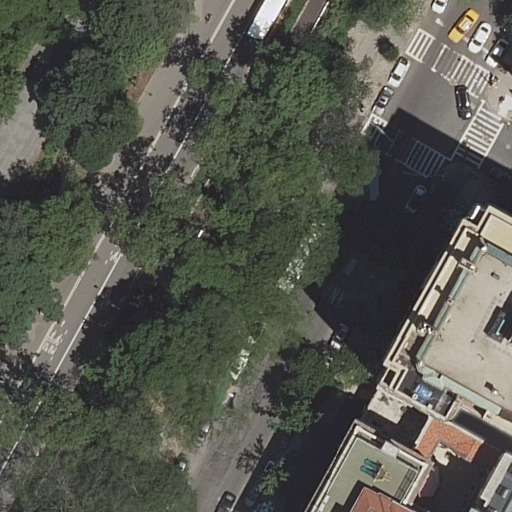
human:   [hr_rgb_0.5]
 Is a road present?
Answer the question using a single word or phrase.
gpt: yes

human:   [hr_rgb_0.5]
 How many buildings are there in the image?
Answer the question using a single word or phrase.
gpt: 2

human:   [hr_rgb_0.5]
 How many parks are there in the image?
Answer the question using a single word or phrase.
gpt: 1

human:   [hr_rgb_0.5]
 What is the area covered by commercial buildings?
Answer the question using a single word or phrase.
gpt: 0m2

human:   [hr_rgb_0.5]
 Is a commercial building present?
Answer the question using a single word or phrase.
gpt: no

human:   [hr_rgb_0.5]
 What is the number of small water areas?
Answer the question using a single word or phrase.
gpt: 0

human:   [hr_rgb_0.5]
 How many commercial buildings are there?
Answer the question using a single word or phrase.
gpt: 0

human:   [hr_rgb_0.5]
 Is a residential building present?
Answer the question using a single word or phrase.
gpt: yes

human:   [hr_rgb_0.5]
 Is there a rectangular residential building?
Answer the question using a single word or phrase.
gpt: yes

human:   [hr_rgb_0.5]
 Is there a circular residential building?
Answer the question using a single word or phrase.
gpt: no

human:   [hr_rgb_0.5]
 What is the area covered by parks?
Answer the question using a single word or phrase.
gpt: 10631m2

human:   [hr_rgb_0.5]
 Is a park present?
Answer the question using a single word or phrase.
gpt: yes

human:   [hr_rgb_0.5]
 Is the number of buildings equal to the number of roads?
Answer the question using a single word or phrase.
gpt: no

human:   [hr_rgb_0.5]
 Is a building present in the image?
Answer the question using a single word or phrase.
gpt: yes

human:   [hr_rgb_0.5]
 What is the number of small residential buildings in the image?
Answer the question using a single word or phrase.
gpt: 0

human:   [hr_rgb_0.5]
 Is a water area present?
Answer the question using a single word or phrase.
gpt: no

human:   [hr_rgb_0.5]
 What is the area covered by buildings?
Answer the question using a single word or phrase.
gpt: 1413m2

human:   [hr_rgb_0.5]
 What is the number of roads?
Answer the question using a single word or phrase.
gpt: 8

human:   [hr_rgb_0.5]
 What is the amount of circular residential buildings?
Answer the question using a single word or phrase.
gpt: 0

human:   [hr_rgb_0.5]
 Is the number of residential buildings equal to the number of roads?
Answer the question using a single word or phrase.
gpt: no

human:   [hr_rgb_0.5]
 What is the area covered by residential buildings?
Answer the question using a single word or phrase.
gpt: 1413m2

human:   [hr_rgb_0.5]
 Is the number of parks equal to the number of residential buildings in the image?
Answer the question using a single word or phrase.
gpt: no

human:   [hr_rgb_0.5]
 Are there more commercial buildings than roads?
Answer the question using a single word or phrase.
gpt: no

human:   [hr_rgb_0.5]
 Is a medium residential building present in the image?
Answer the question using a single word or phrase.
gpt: no

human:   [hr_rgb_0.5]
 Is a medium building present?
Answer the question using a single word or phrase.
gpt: no

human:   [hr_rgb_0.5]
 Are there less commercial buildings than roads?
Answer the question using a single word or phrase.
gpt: yes

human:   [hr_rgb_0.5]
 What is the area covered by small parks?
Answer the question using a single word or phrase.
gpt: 0m2

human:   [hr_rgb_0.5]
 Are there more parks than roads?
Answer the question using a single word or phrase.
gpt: no

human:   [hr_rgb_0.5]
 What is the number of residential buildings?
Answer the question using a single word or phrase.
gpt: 2

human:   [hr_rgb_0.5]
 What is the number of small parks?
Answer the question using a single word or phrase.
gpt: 0

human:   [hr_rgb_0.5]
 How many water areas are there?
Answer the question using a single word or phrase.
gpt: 0

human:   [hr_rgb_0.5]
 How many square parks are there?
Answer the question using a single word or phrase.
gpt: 0

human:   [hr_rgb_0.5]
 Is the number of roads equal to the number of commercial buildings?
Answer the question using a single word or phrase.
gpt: no

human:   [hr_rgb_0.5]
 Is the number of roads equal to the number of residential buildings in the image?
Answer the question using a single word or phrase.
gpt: no

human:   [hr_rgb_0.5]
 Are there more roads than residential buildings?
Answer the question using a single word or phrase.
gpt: yes

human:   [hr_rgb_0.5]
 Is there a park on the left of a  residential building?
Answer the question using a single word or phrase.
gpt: no

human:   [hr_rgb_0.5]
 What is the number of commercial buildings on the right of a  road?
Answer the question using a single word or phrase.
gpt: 0

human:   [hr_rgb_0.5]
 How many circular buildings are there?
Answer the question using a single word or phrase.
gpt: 0

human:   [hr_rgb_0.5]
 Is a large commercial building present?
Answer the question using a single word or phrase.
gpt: no

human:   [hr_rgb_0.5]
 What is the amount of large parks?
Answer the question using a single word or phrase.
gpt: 1

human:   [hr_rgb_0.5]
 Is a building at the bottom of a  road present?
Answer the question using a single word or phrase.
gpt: yes

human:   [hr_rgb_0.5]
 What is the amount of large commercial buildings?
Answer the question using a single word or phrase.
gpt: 0

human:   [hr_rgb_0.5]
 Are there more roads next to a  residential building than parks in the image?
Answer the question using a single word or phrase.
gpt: yes

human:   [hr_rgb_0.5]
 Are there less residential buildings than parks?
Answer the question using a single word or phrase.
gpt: no

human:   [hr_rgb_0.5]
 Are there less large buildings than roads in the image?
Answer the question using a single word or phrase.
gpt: yes

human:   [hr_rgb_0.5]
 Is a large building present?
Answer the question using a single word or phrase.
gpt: yes

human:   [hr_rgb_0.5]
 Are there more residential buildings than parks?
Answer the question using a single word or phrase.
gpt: yes

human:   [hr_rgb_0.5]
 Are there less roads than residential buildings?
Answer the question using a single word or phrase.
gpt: no

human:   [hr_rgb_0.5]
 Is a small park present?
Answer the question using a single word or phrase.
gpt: no

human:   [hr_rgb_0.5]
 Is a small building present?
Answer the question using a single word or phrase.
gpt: no

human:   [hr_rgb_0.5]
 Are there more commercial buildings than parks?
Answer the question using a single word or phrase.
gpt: no

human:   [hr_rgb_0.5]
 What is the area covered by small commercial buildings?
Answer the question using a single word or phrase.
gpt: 0m2

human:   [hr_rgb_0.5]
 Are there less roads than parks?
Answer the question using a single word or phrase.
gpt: no

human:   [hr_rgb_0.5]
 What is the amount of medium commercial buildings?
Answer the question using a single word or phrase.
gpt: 0

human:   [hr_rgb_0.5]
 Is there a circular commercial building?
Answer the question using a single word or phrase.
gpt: no

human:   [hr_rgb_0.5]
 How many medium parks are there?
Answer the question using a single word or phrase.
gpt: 0

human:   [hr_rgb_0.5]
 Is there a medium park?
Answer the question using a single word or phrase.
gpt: no

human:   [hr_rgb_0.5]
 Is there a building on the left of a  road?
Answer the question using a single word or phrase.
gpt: no

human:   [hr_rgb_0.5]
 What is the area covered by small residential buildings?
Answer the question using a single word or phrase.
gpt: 0m2

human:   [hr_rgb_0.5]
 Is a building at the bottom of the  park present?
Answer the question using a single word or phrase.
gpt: yes

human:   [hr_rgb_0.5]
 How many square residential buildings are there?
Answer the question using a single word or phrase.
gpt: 0

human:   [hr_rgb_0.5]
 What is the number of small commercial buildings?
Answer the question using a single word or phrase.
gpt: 0

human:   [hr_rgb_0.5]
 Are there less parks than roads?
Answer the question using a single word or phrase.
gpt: yes

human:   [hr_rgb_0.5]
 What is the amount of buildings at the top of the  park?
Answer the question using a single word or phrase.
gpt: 0